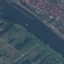
Label: River